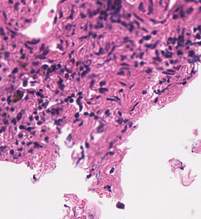
Tumor epithelial tissue: no
Tumor-associated stroma tissue: yes
Normal tissue: no